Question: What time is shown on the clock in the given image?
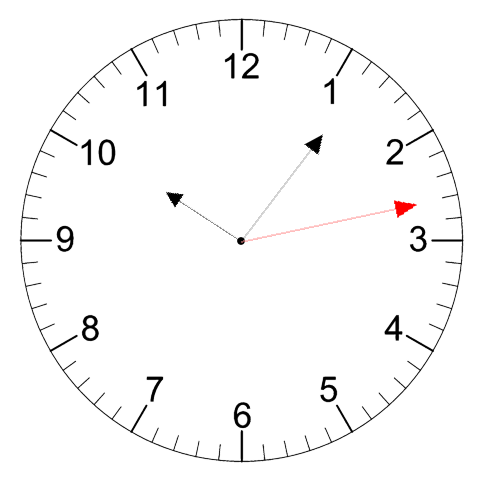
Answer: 10:06:13